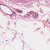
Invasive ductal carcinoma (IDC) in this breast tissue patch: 0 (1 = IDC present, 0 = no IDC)